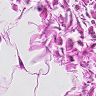
Metastatic tissue present: no